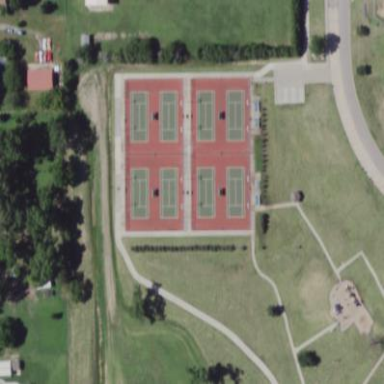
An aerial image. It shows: Tennis court on the leisure land pitch.